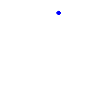
Particle: proton